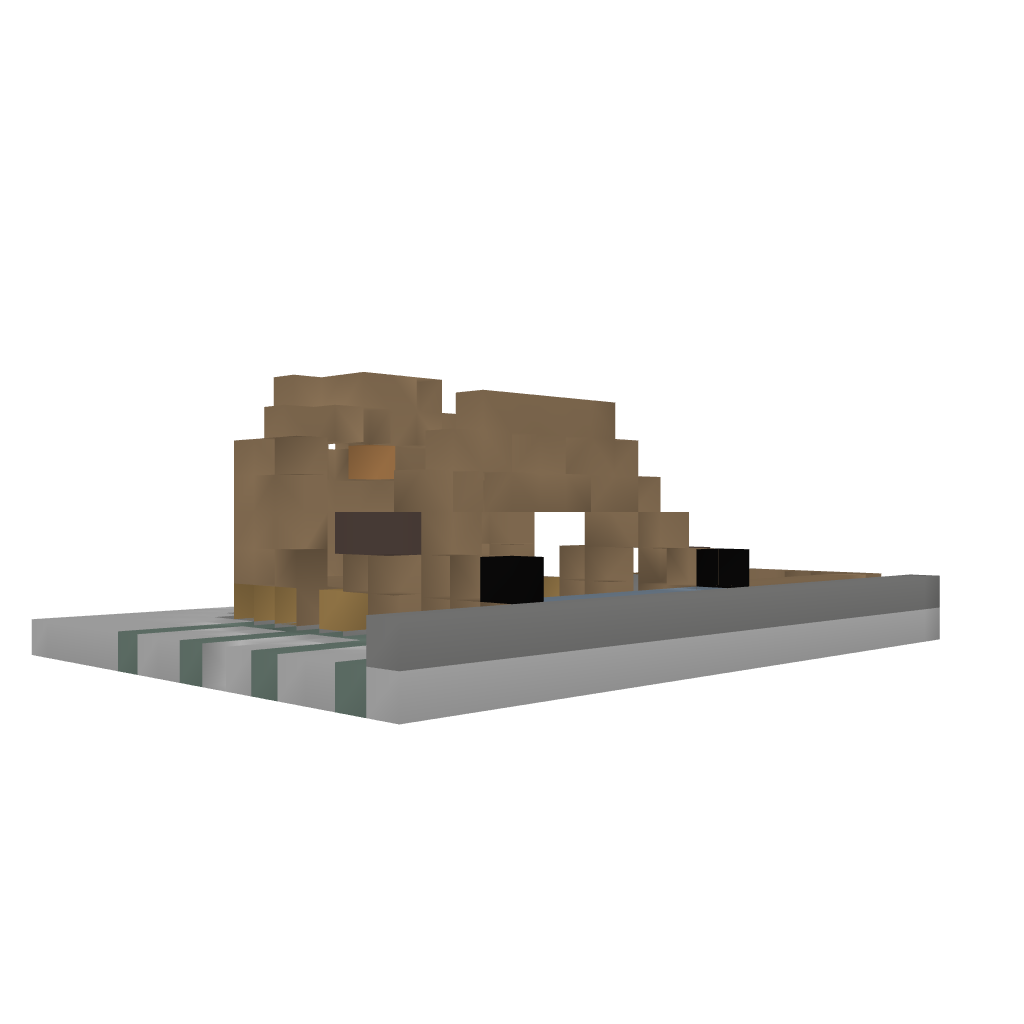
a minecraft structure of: cool boat dock